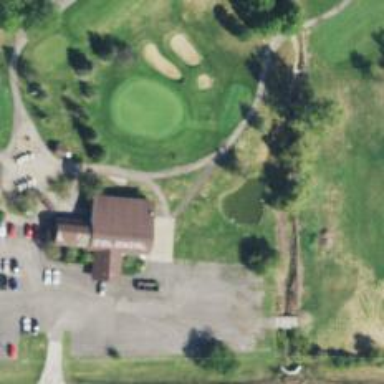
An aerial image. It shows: Path for golf carts.